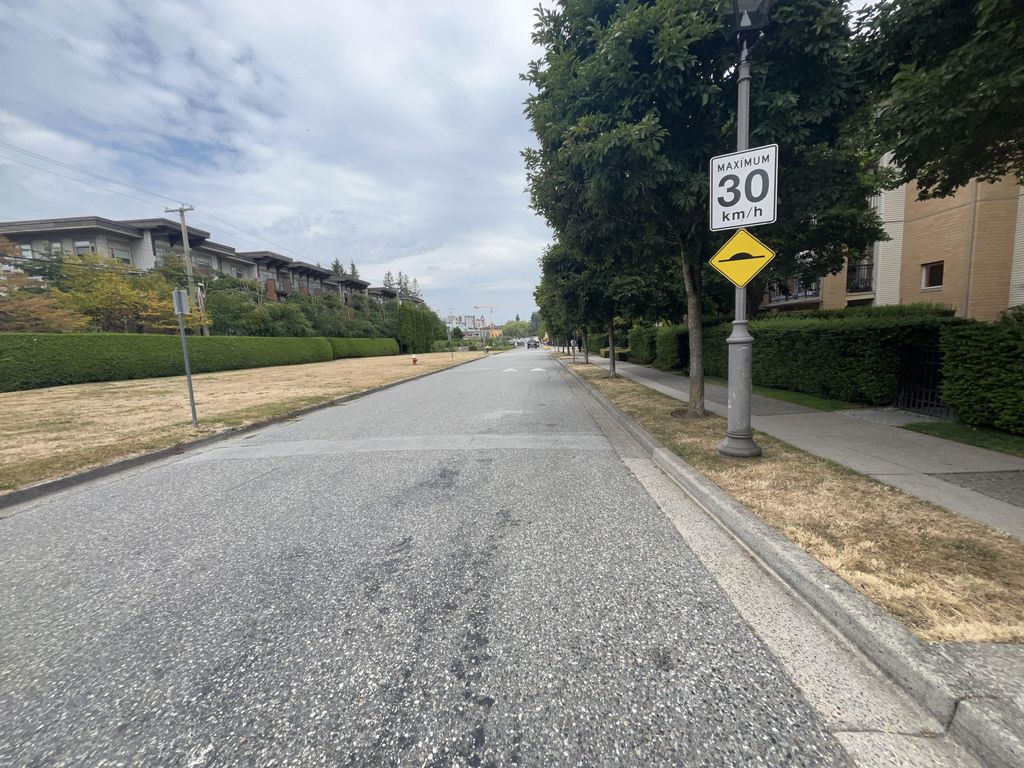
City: vancouver